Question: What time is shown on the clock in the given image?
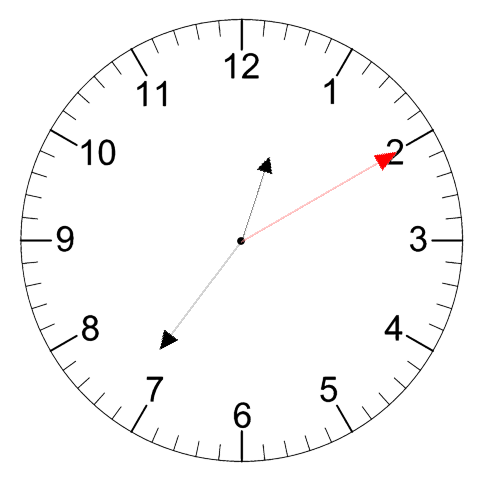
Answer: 12:36:10